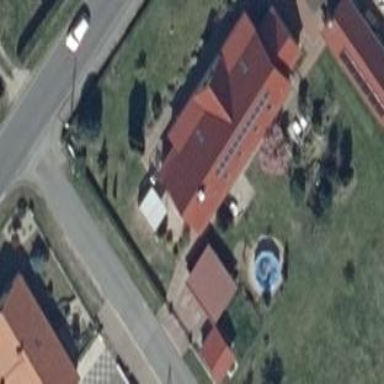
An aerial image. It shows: House with gabled roof oriented along the structure.